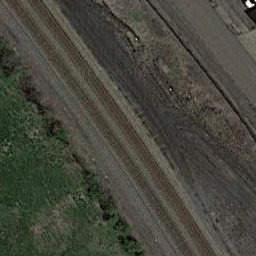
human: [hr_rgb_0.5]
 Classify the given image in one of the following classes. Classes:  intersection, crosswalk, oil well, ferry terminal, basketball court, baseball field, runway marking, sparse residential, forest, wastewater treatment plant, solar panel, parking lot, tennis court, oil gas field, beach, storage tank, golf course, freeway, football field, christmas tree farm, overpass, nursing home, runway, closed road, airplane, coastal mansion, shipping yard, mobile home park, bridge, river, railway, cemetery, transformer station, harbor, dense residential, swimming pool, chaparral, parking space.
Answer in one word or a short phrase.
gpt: railway